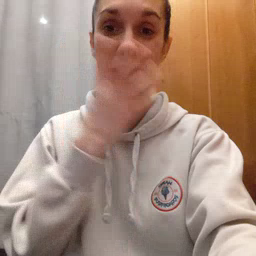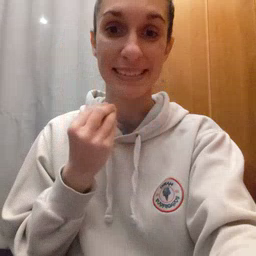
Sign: pretty